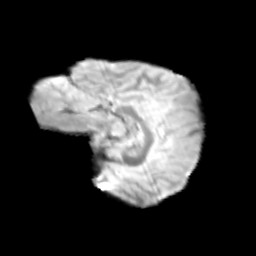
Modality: T2w
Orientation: sagittal
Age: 11
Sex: male
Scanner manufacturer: siemens
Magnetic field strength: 3 T
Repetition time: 3.8 s
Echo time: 0.07 s